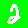
Digit: 2